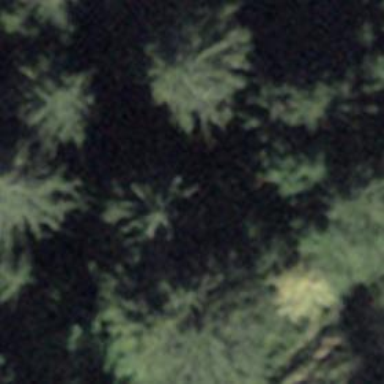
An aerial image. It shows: Forest area.